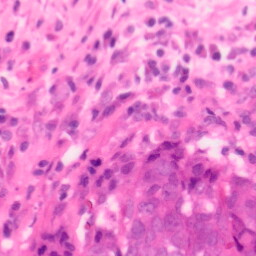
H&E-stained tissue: Colon